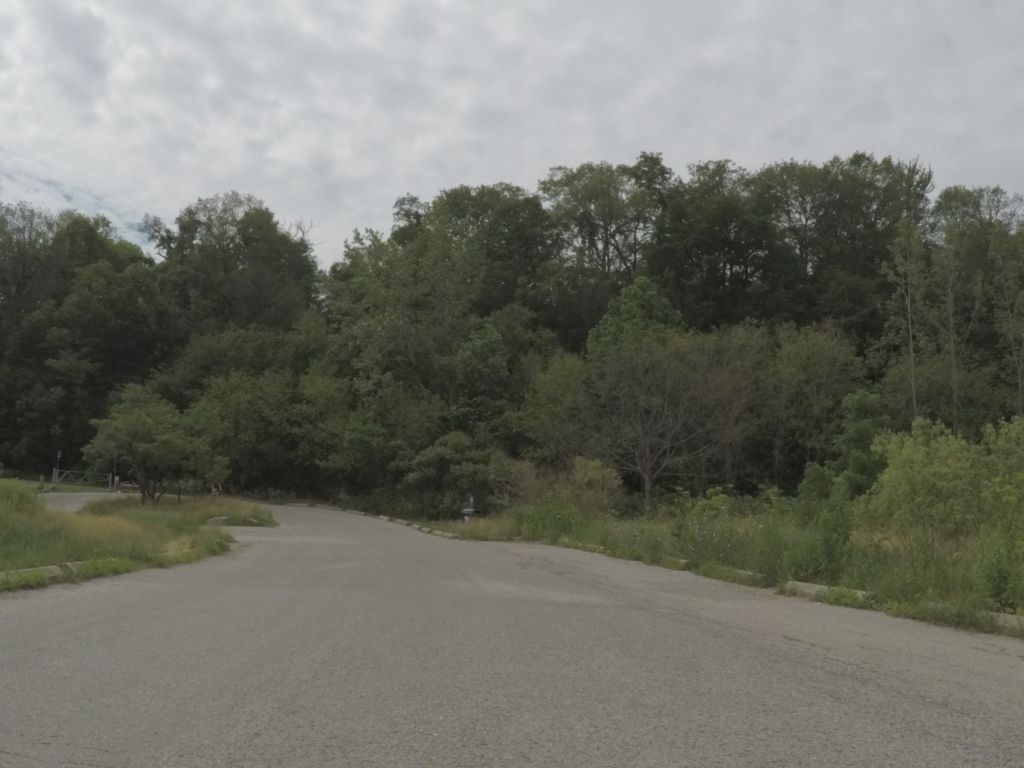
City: toronto